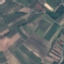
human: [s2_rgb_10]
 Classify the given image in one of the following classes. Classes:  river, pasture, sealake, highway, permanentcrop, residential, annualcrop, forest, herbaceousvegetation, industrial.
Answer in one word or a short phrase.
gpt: PermanentCrop